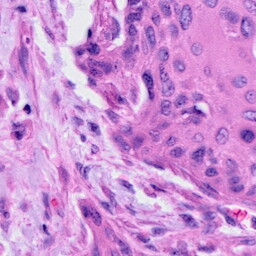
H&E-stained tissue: Cervix